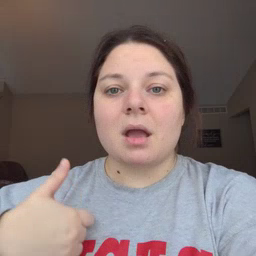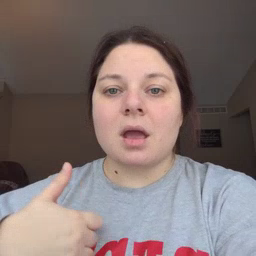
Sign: bath